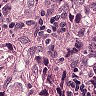
Metastatic tissue present: yes